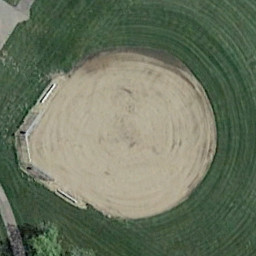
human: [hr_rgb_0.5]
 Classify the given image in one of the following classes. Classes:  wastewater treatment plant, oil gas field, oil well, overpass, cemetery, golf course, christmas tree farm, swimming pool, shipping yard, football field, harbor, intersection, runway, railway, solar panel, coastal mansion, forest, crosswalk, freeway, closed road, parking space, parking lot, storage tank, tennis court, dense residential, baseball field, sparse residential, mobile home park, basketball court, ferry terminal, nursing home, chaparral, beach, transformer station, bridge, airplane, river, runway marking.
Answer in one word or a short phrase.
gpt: baseball field